Question: My application targets API 17 but the min Sdk version is the 8. In the layout design preview page I can se how my layout appears on an API 17 version, but if I click on the API selector drop down menu, I can't choose any other API level.
Obviousely I can run my application in a 2.3 Android version and on a real device I can see the result, but is there a way to test in also in the design preview page?
My manifest snippet:
'''
<uses-sdk
android:minSdkVersion="8"
android:targetSdkVersion="17" />
'''

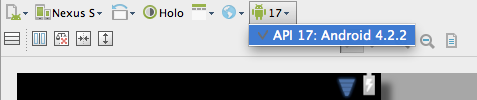
Answer: Actually I found out what the problem was:
when you install Android Studio, by default it uses its own Android SDK (located in the Android Studio.app/sdk folder), instead of the ones you downloaded (for example to use with Eclipse).
So I simply had a misalignement between the SDK I thought I was using and the ones I was actually using. you have 2 options:
-from Android Studio select File -> Project Structure. Under "platform settings" you can add your (updated) downloaded SDK folder and use it for your projects.
-open the Android Studio SDK manager and install also the older android versions SDKs